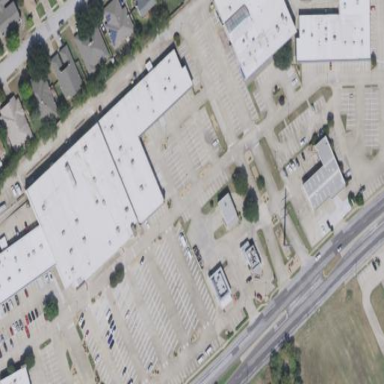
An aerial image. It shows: Retail area.